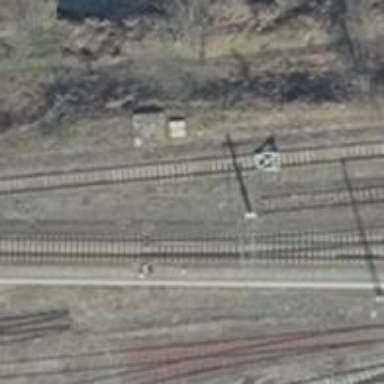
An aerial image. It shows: Railway switch.